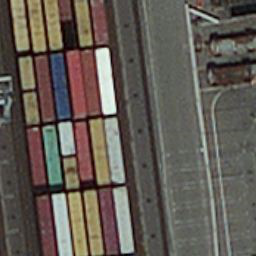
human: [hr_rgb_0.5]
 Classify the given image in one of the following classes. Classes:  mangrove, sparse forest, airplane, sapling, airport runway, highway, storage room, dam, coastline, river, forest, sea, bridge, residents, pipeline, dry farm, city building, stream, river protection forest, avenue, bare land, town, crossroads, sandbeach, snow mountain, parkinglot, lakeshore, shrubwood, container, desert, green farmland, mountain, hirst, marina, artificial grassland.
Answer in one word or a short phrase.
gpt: container